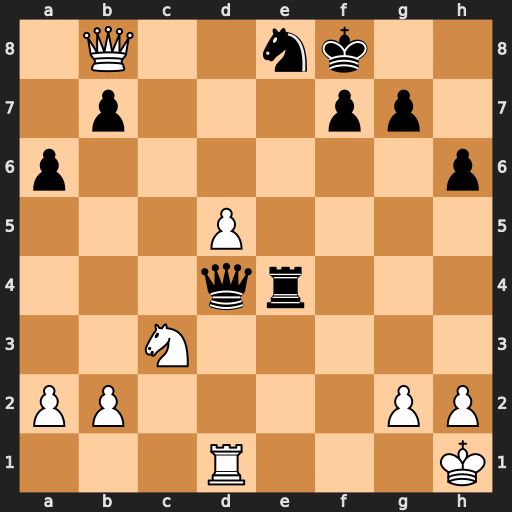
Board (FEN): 1Q2nk2/1p3pp1/p6p/3P4/3qr3/2N5/PP4PP/3R3K
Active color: w
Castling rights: -
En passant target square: -
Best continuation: h3 Qe5 Qxe5 Rxe5 d6 Nf6 d7 Nxd7 Rxd7